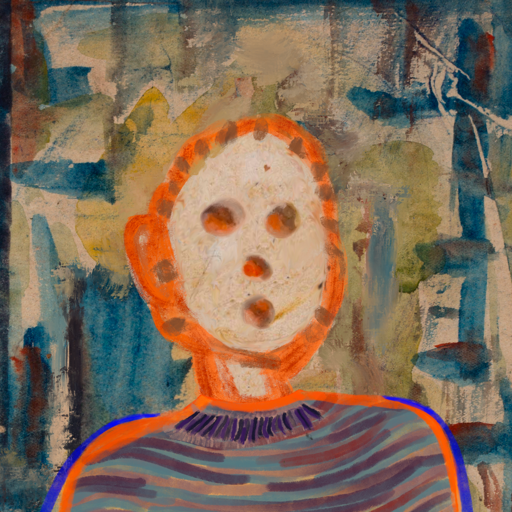
Background: Orphan, Head And Neck Front: Rupkatha, Face Front: Rupkatha, Bust: Experience, Hair Front: Blank, Head Accessory: Blank, Second Necklace: Blank, Necklace: HillGirl, Baby: Blank